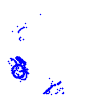
Particle: proton